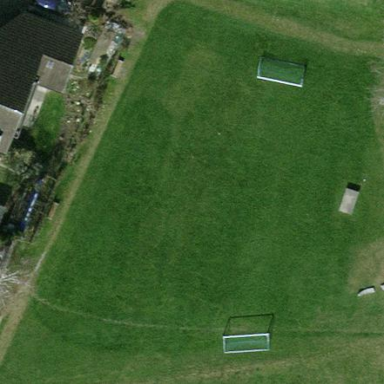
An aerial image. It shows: Soccer pitch with grass surface for leisure and sports.